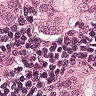
Metastatic tissue present: yes